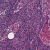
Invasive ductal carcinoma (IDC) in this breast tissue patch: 0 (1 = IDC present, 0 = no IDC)